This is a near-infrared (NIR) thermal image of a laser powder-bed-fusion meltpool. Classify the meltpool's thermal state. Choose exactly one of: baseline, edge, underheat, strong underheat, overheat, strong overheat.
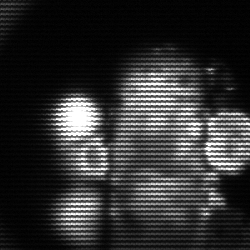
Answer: strong underheat